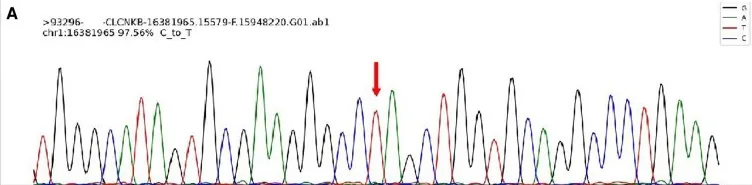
The sanger sequencing map of this patient's family. The patient's homozygous variation CLCNKB gene, which was c.1792C > T (p. Q598.
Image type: pathology (immunostaining)